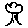
Label: tree